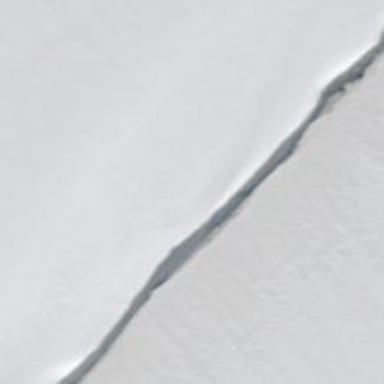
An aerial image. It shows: Crevasse in the natural environment.